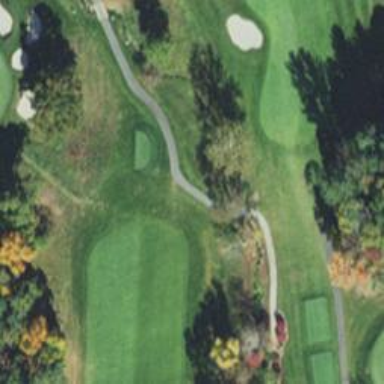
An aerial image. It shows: Path used for both walking and golf.